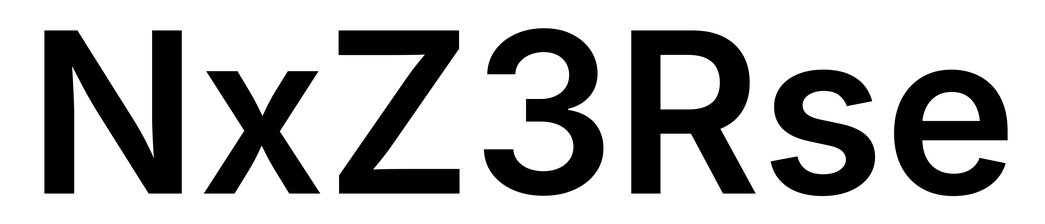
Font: Inter_SemiBold